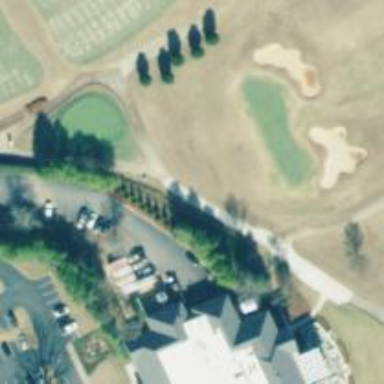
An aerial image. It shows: Path designated for golf carts.